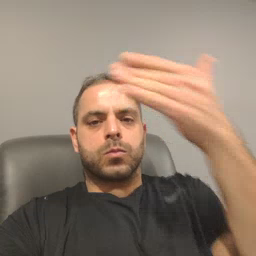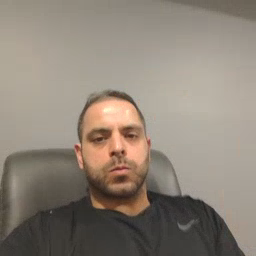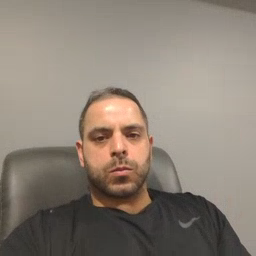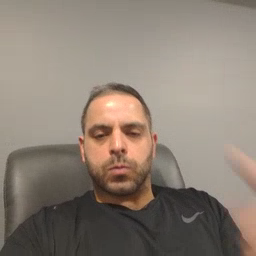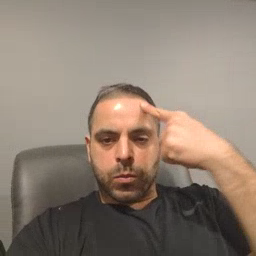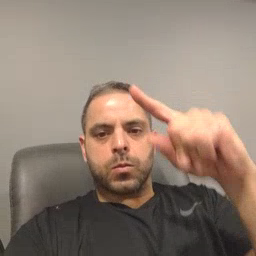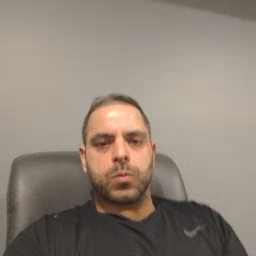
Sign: for